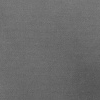
Atmospheric dust classification: dusty